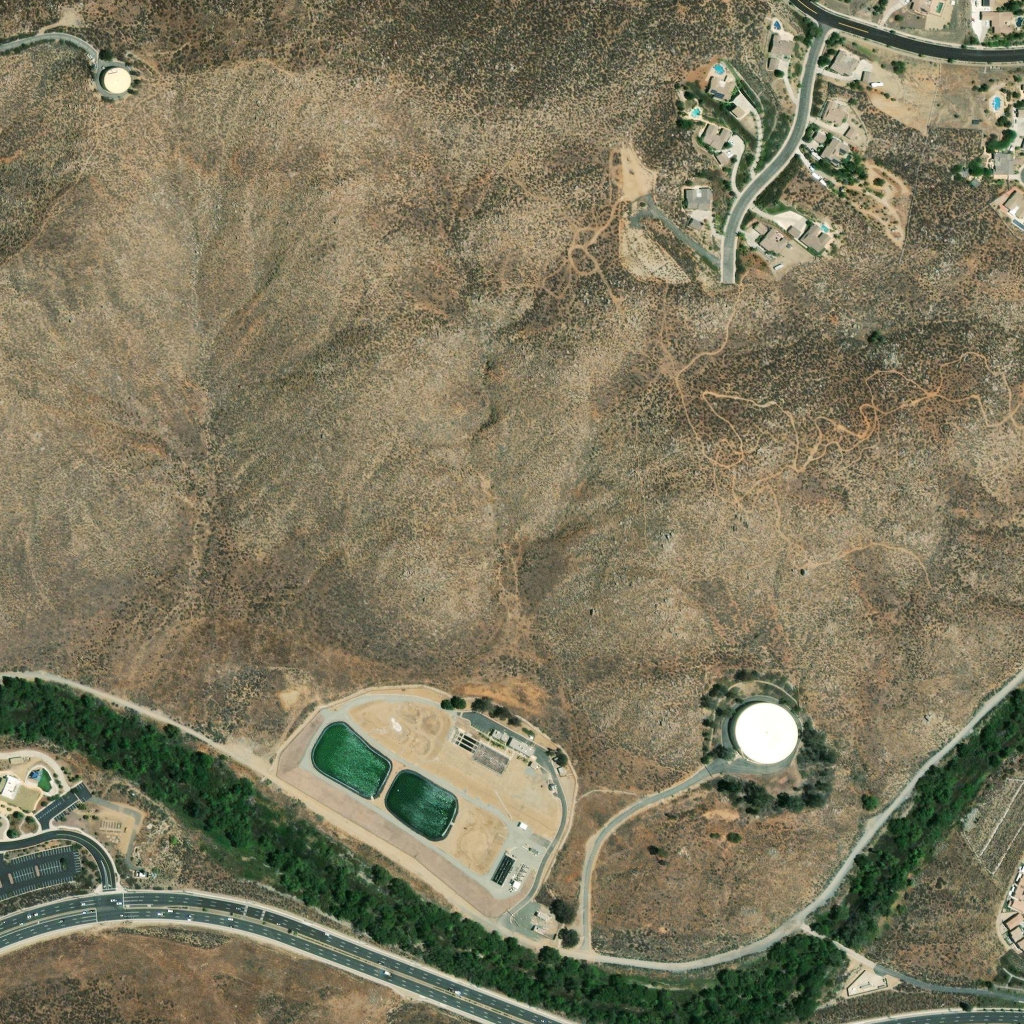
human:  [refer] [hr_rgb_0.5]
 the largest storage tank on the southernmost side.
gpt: <box>[[70, 67, 78, 75, 0]]</box>